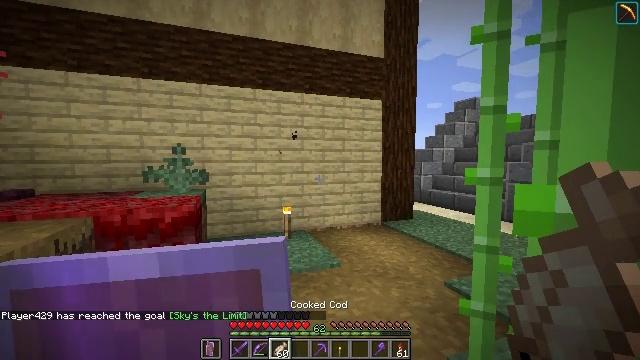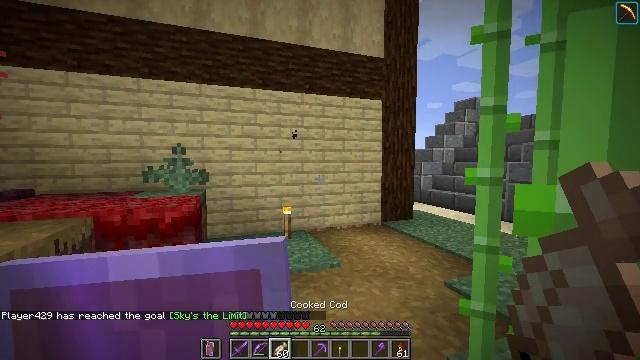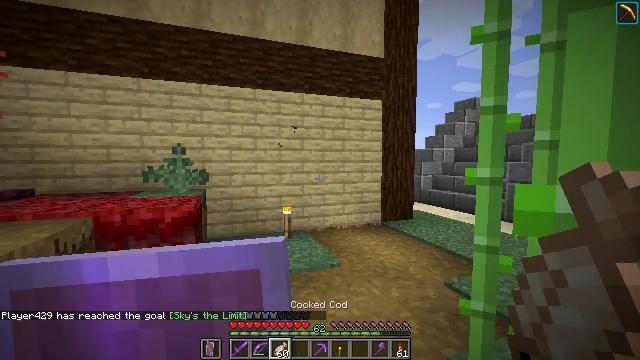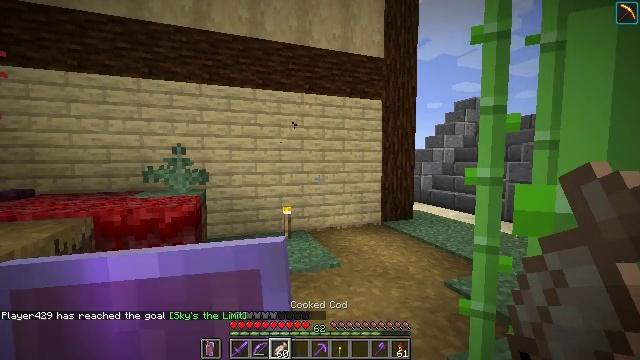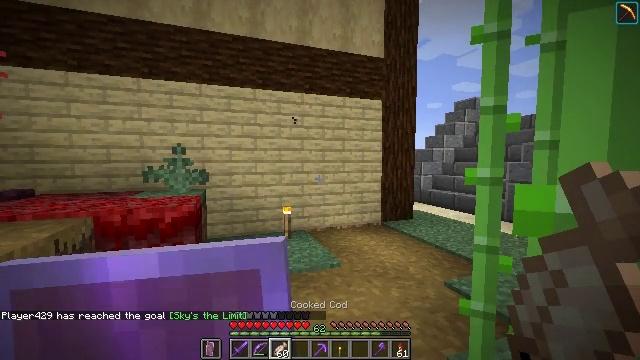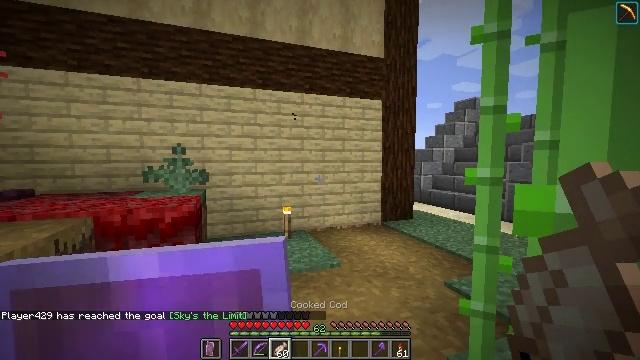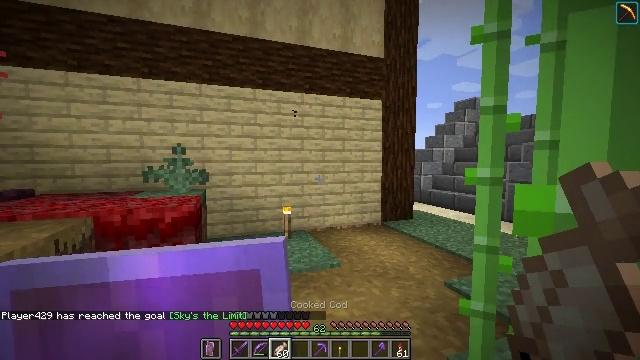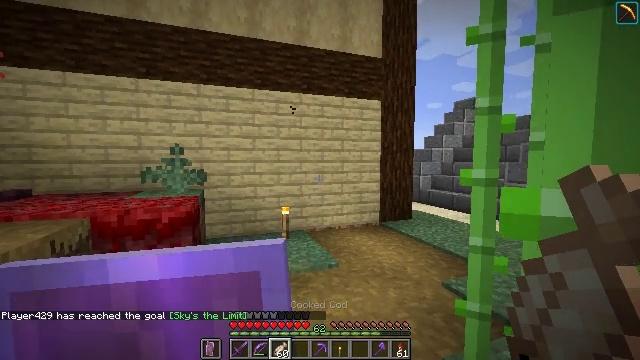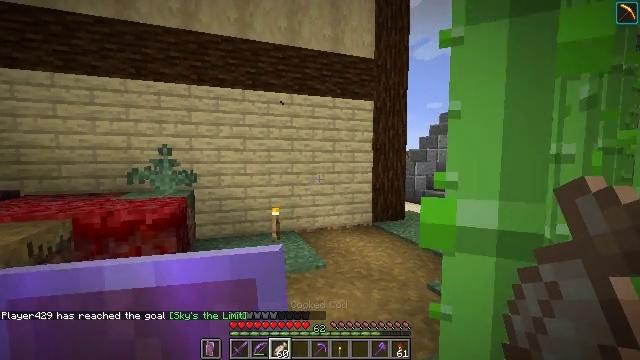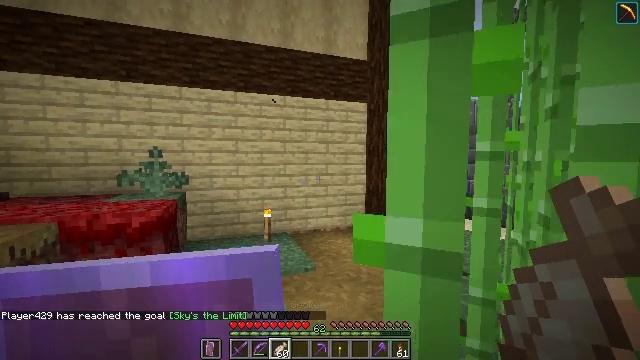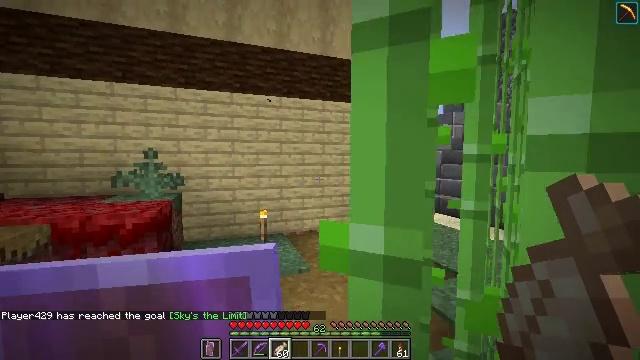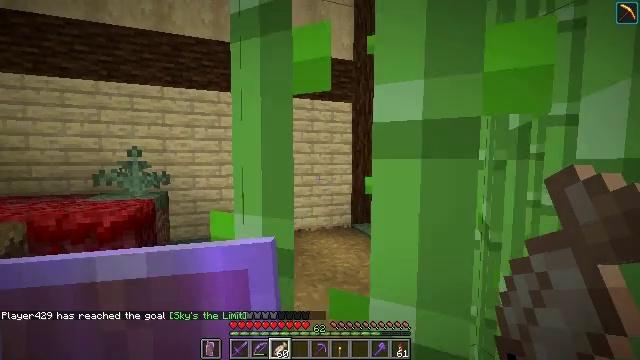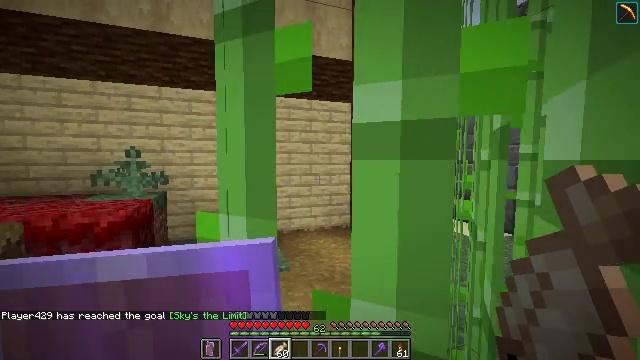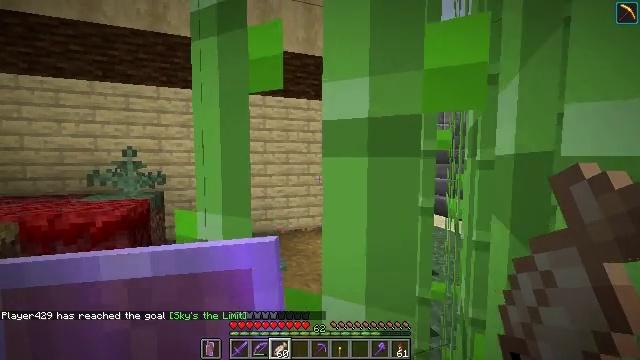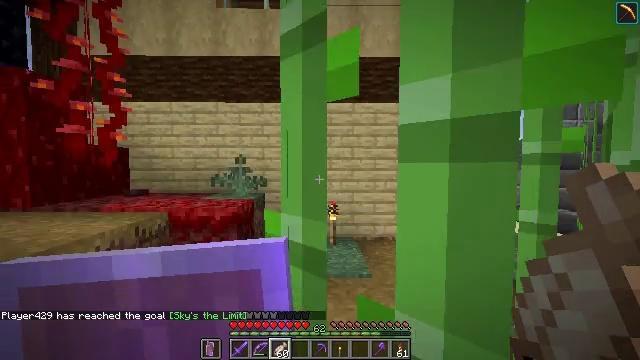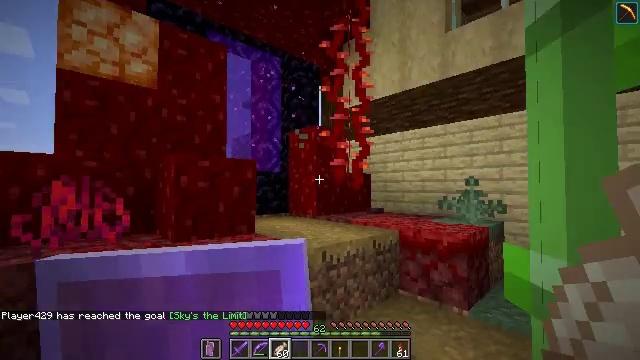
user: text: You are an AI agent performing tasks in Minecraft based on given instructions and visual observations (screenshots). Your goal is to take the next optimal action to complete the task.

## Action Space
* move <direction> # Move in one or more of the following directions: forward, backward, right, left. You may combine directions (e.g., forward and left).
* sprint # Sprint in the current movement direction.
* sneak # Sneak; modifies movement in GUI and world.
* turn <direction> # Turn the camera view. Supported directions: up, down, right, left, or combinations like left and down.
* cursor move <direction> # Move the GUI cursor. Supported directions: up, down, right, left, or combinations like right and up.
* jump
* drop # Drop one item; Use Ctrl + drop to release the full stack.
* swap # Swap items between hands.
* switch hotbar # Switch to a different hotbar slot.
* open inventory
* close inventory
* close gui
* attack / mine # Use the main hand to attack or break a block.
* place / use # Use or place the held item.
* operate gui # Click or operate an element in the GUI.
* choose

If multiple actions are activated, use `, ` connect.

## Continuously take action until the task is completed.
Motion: motion action
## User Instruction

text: Left click on the blast furnace to break it.
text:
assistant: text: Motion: no_op
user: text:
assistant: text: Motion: no_op
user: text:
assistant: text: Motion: no_op
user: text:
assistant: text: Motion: no_op
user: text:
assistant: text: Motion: no_op
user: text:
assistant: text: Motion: no_op
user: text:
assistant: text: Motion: move right
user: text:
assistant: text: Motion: move right
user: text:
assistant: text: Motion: move right
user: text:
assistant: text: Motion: move right
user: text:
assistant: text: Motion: no_op
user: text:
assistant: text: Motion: no_op
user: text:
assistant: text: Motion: no_op
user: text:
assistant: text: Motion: turn left and up
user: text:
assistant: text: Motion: turn left and up
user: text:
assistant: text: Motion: turn left
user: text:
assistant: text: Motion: turn left
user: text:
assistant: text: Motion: turn left
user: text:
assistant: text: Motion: no_op
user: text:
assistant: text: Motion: no_op
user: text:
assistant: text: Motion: no_op
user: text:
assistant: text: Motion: no_op
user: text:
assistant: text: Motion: no_op
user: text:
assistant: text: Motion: no_op
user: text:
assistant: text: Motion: no_op
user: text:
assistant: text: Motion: no_op
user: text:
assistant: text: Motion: no_op
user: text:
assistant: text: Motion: no_op
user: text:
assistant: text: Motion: no_op
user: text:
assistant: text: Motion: no_op